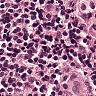
Metastatic tissue present: no